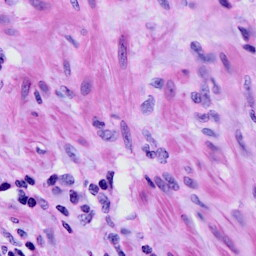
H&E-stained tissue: Cervix